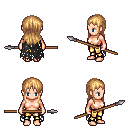
a pixel art fantasy rpg character, female body template, human, light skin, black tattered cape, gold greaves, light blonde unkempt hairstyle, spear, four views (front, back, left, right), 2x2 character sprite sheet, small pixel art, hard edges, no anti-aliasing